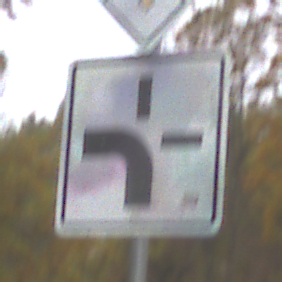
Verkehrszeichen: VerlaufVorfahrtsstrasse1
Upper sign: Vorfahrtsstrasse
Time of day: Midday
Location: Outdoor (Nature)
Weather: Overcast
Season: Autumn
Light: Natural